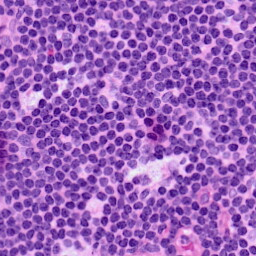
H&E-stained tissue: LymphNode